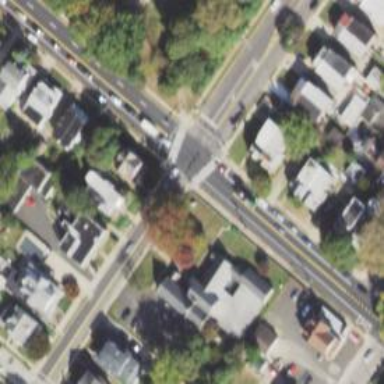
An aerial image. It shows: Marked road crossing.